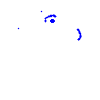
Particle: proton